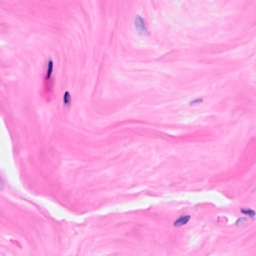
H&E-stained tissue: Breast